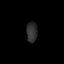
Tissue: skin
Cell type: Epithelial cells
Senescence score: 0.2572
Nuclear area (px): 221
Mean DAPI intensity: 46.367